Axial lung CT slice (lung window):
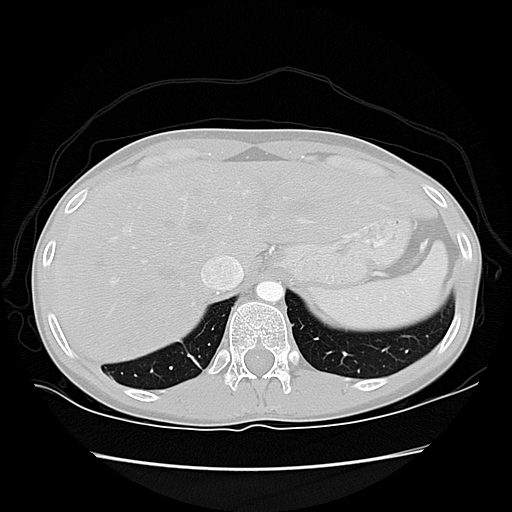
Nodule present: no